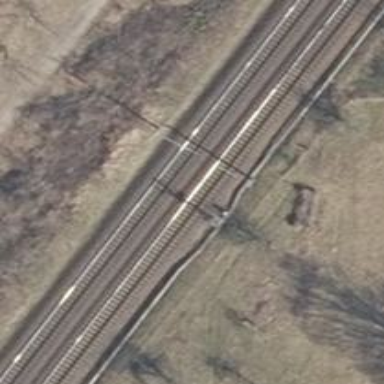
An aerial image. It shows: Railway signal.